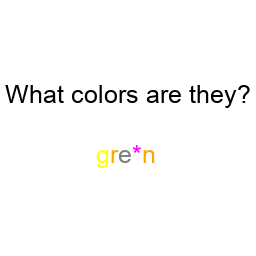
Color: yellow, orange, gray, magenta, orange
Color name shown: green
Background color: white
Question text color: black